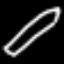
Label: pencil